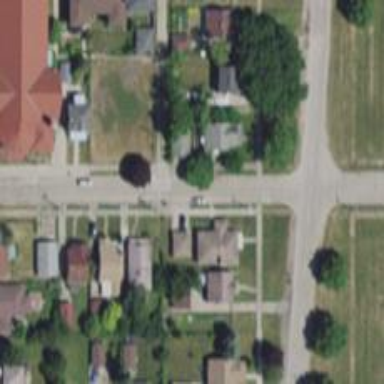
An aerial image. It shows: Alley classified as service road.